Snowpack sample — Buffalo Mountain, Silverthorne, Colorado, USA (1/25/25, 10:11 AM MST)
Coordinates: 39.6222, -106.1139
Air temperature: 22 °F
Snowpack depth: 110 cm
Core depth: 30 cm
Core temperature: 42.8 °F
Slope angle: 12°, slope face: 102°
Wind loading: high
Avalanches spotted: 0
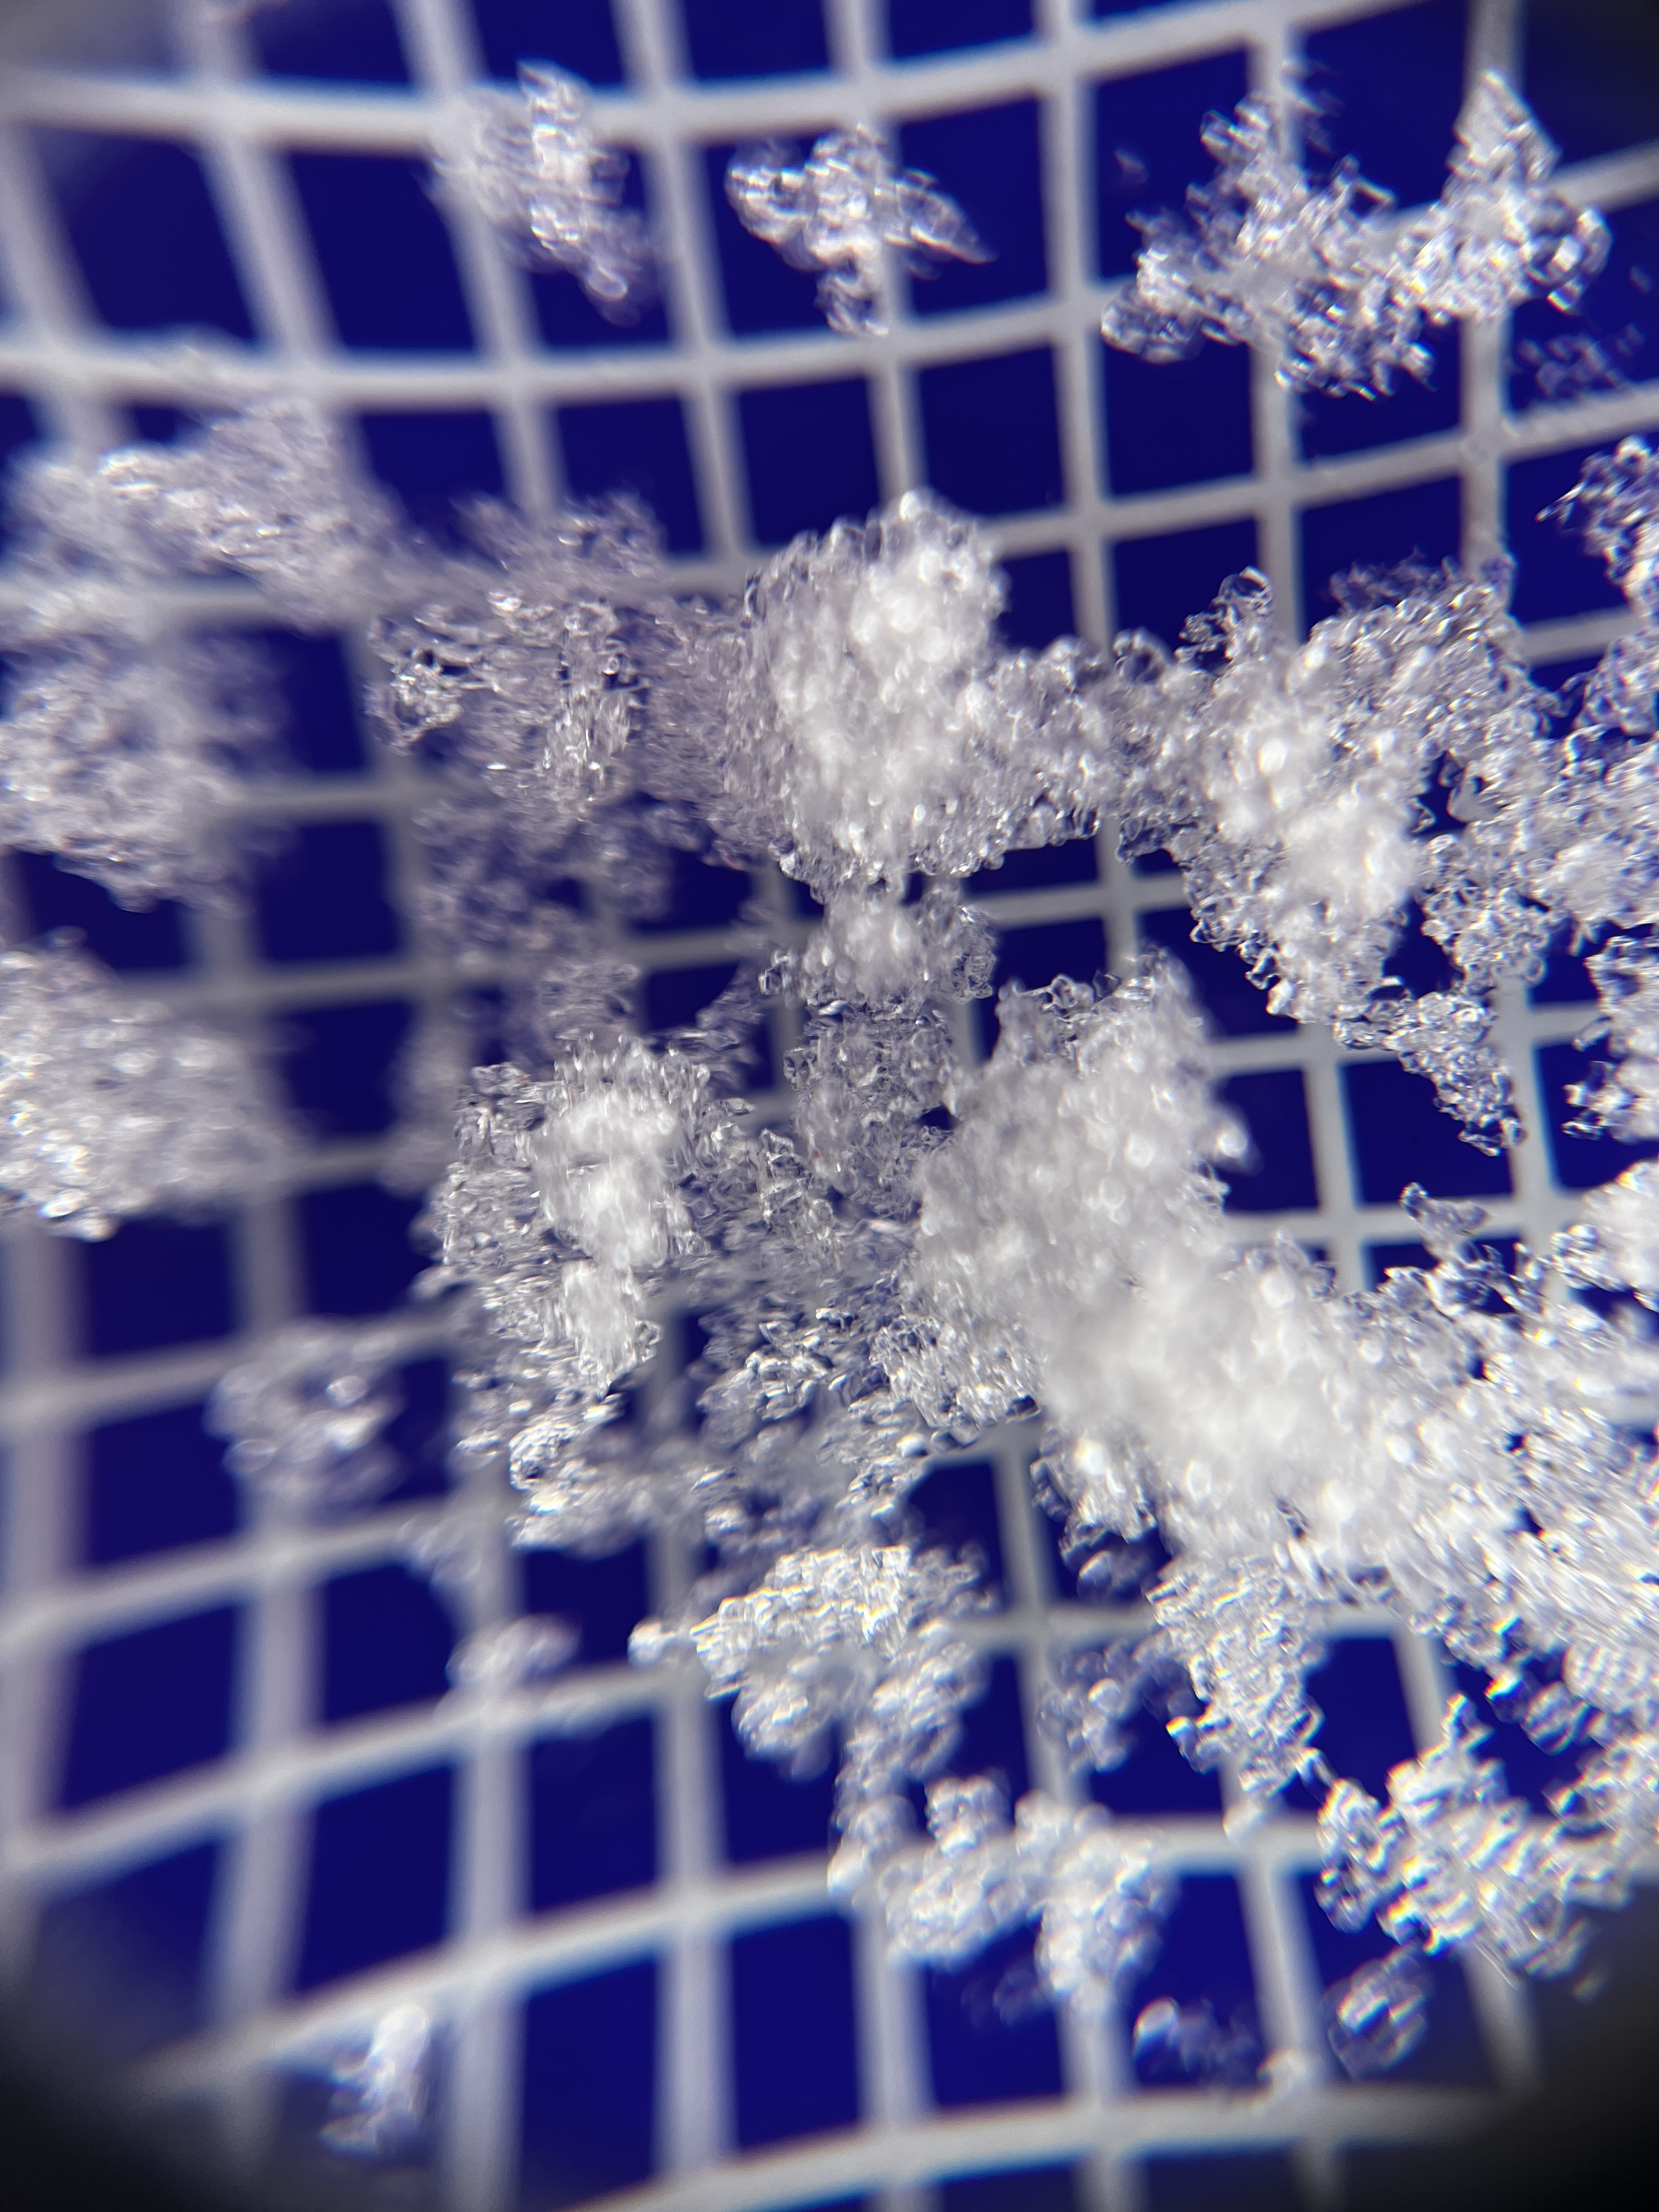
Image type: magnified_profile
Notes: No avalanches nearby, collected on the outskirts of a fire break 15 meters from the treeline, on way to Buffalo and Red Mountain